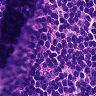
Metastatic tissue present: no